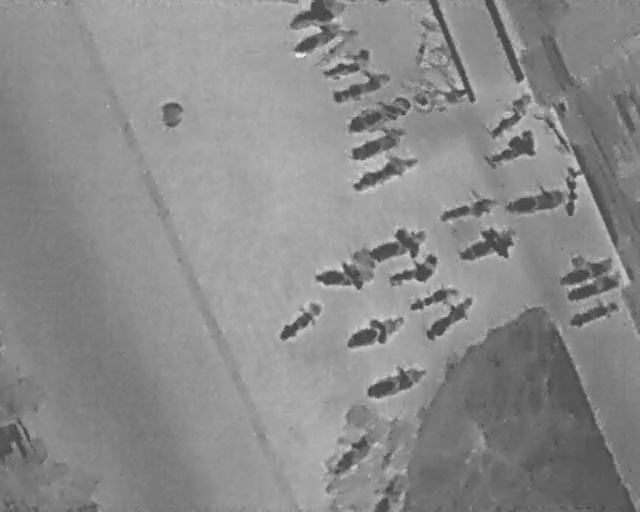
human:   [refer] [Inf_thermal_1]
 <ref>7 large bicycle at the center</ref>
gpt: <box>[[57, 26, 62, 40, 158], [59, 42, 65, 54, 158], [51, 48, 56, 59, 177], [62, 47, 66, 58, 158], [65, 53, 69, 63, 158], [44, 57, 48, 68, 141], [56, 58, 60, 71, 158]]</box>

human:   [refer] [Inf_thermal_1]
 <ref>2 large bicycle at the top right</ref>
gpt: <box>[[75, 20, 84, 24, 41], [77, 24, 81, 34, 154]]</box>

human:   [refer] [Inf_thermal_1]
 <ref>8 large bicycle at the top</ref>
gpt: <box>[[47, 2, 51, 13, 155], [46, -1, 51, 7, 2], [50, 4, 53, 15, 139], [52, 7, 55, 17, 155], [54, 10, 58, 23, 158], [57, 15, 60, 29, 158], [57, 21, 61, 33, 158], [65, 13, 71, 24, 164]]</box>

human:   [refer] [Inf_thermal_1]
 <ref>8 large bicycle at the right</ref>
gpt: <box>[[81, 32, 85, 44, 171], [85, 35, 93, 39, 2], [71, 34, 74, 46, 165], [73, 42, 78, 54, 158], [68, 56, 72, 68, 137], [90, 46, 93, 59, 158], [91, 50, 94, 62, 158], [91, 55, 94, 66, 158]]</box>